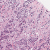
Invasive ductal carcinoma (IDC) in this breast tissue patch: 1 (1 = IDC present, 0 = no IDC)